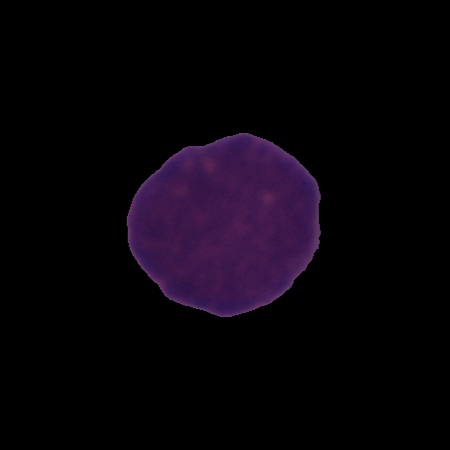
Label: cancer